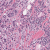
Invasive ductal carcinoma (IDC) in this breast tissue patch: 1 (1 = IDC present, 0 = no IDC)